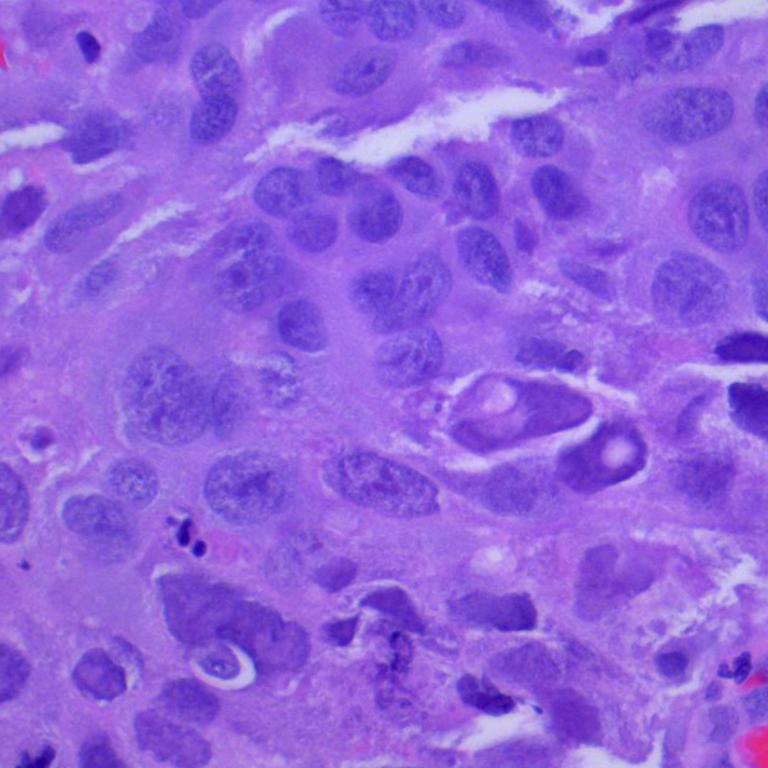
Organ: lung
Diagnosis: squamous carcinomas